Aerial crown-view tile of a tropical tree (Barro Colorado Island, Panama), acquired 20240716:
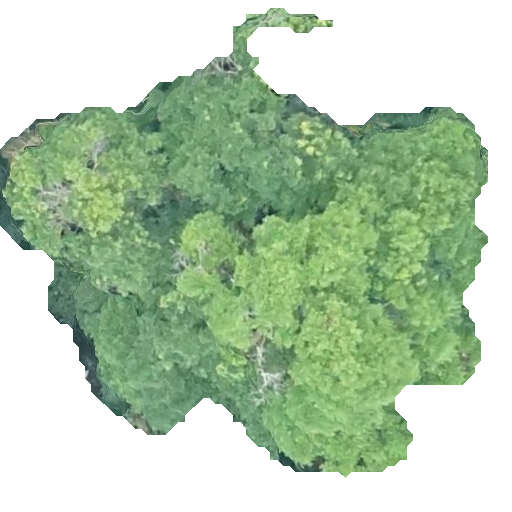
Species: Nectandra lineata
GBIF accepted scientific name: Nectandra lineata
Crown area: 225.089 m²